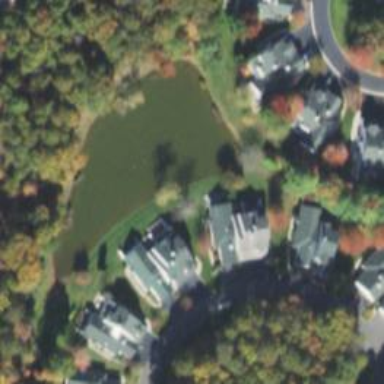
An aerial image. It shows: Pond surrounded by natural water.